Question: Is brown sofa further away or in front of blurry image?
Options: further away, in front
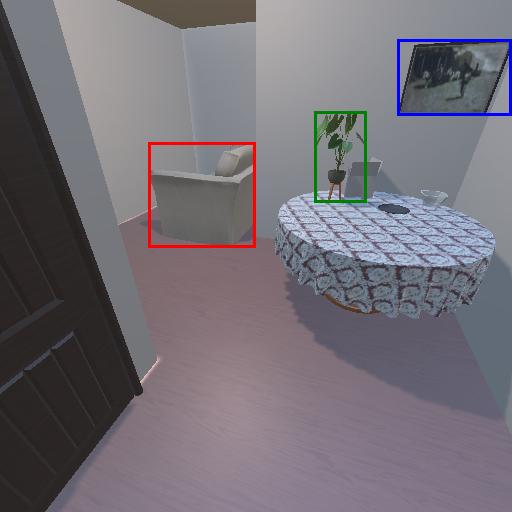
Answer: further away